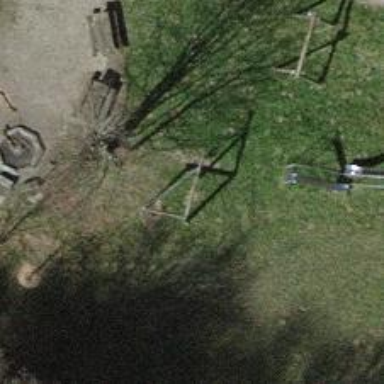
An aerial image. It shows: Playground with swings.